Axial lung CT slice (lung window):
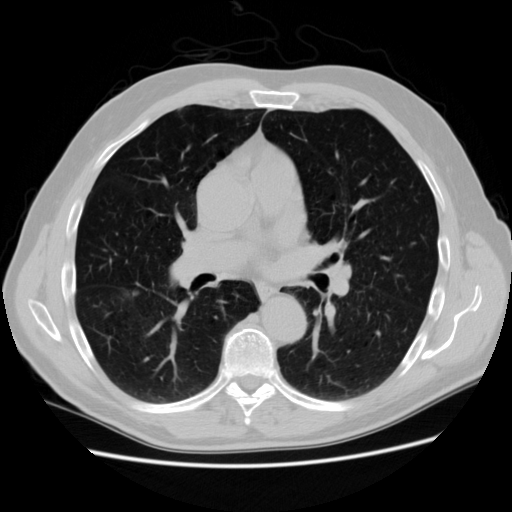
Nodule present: yes
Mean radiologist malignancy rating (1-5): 2.25